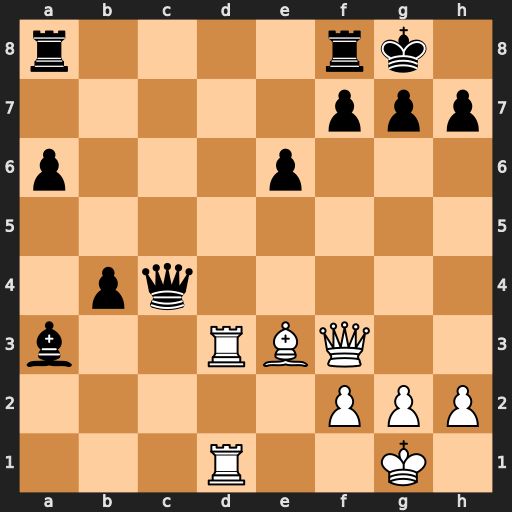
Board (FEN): r4rk1/5ppp/p3p3/8/1pq5/b2RBQ2/5PPP/3R2K1
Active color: w
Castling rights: -
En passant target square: -
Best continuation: Qxa8 Qxd3 Qxf8+